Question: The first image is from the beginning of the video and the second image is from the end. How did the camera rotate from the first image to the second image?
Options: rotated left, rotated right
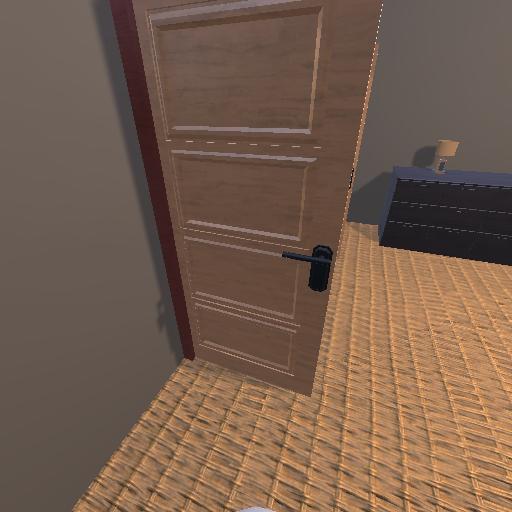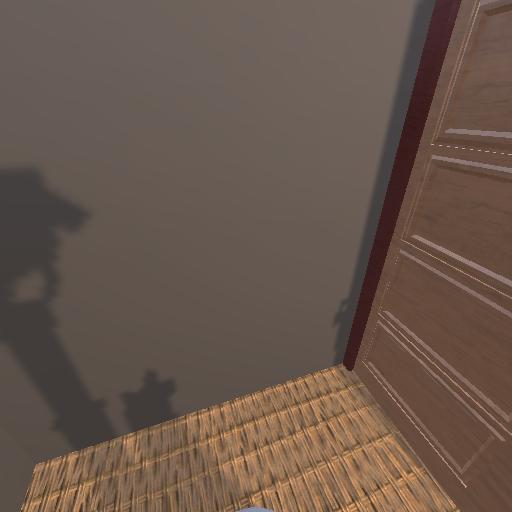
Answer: rotated left